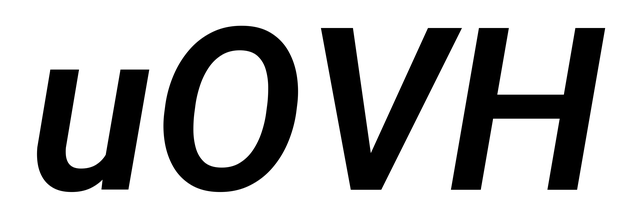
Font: Roboto-Italic_SemiBold_Italic